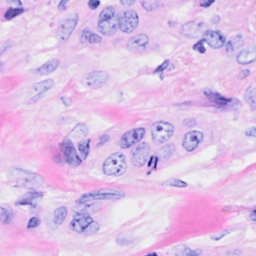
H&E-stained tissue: Breast